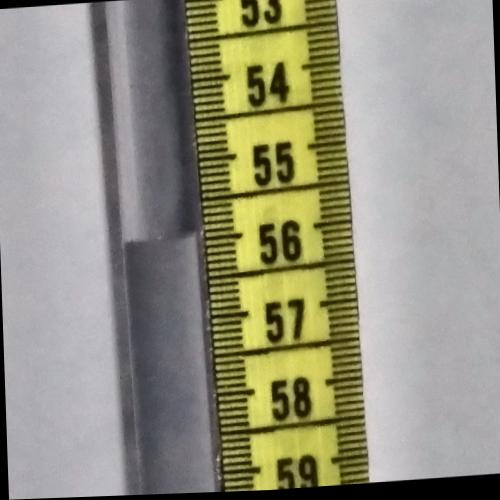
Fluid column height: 55.9 cm